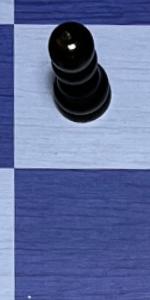
Label: Empty